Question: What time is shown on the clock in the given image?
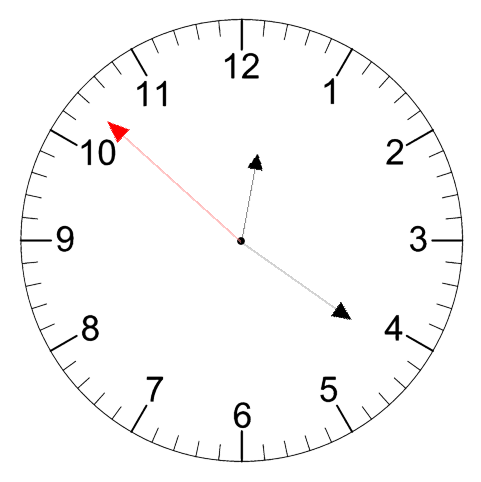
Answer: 12:20:52